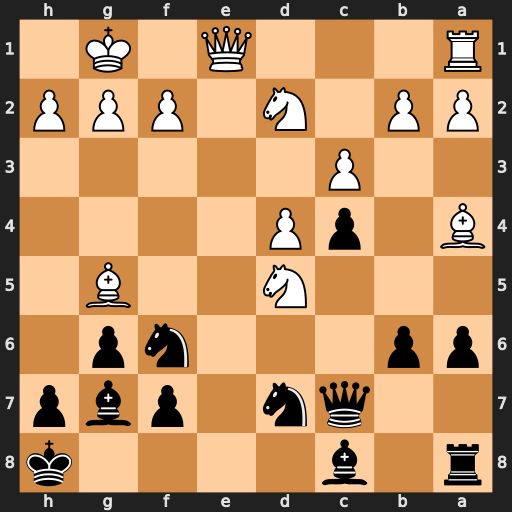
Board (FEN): r1b4k/2qn1pbp/pp3np1/3N2B1/B1pP4/2P5/PP1N1PPP/R3Q1K1
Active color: b
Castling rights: -
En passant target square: -
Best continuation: Nxd5 Qe8+ Nf8